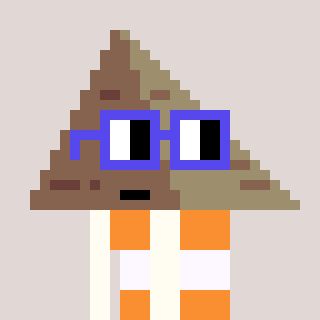
a pixel art character with square blue glasses, a pyramid-shaped head and a grayscale-colored body on a warm background